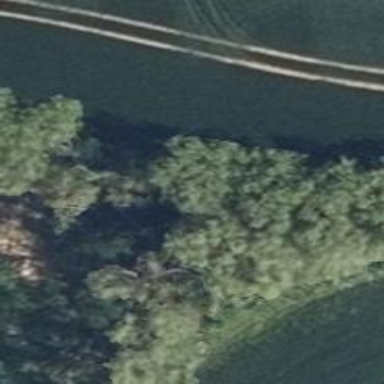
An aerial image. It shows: Row of trees in natural setting.